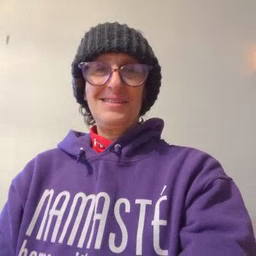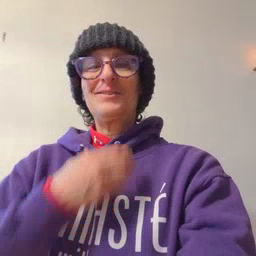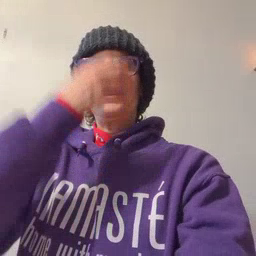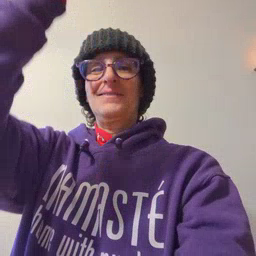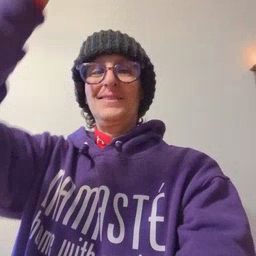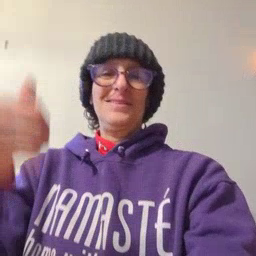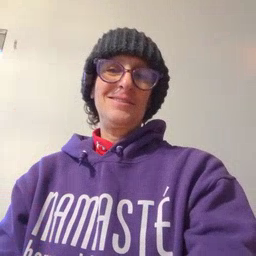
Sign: giraffe